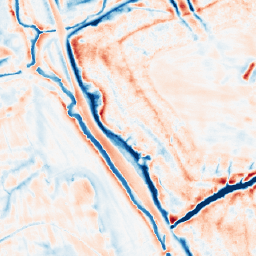
Category: edge_preserving
Decomposition family: bilateral
Decomposition parameters: d: 21
sigma_color: 100
sigma_space: 150
Upsampling method: nearest
Upsampling parameters: scale: 2
Upsampling scale: 2